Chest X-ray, PA view. Patient: 55 years old, sex M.
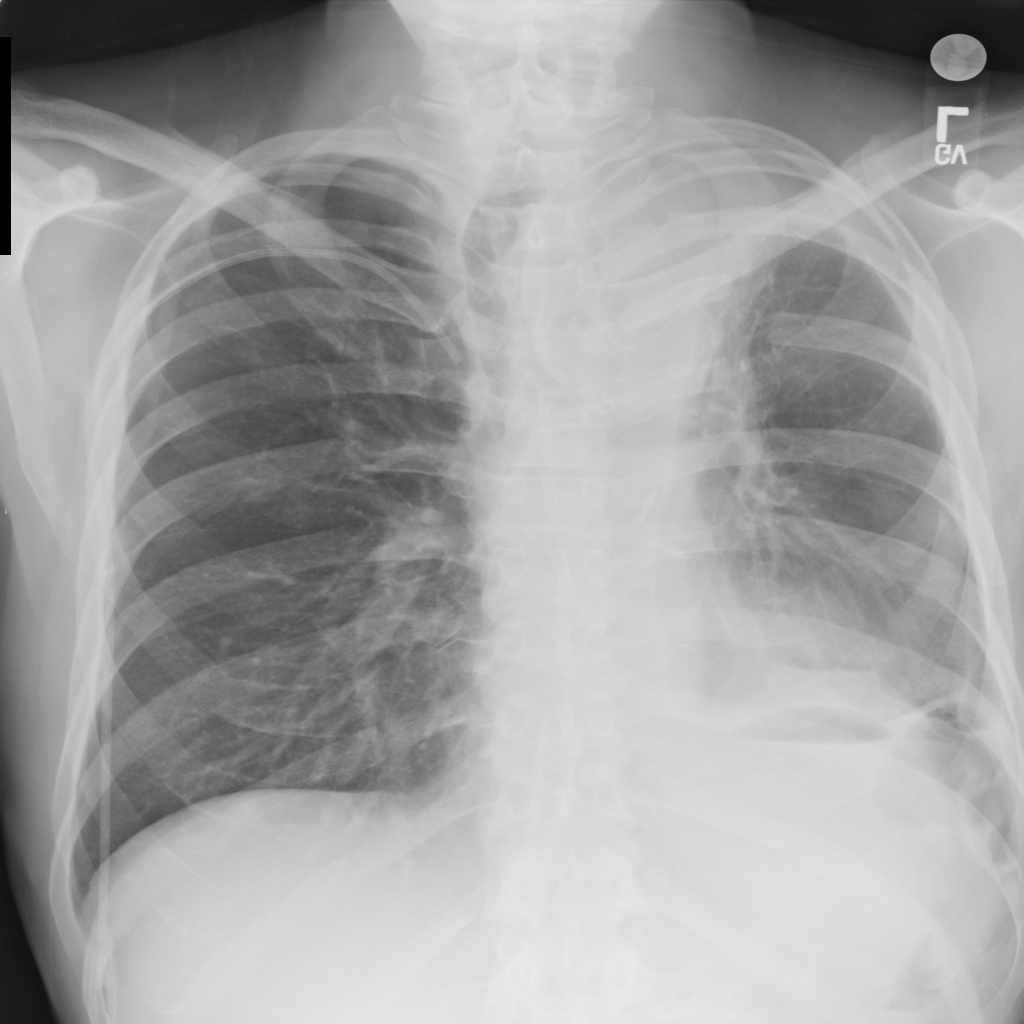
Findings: No Finding